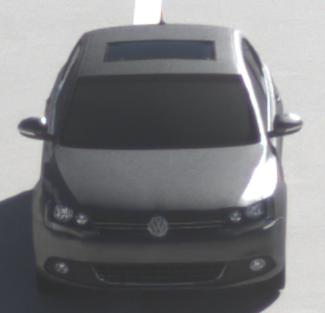
Make: VW
Model: Jetta 1.2 TSI
Detailed model: Jetta (IV)
Model produced from: 2011/01
Model produced until: 2014/08
Doors: 4
Color: gray
Road condition: dry road
Daytime: morning or afternoon
Contrast: high contrast